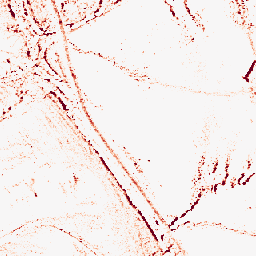
Category: morphological
Decomposition family: morphological_rect
Decomposition parameters: operation: opening
width: 5
height: 3
Upsampling method: nearest
Upsampling parameters: scale: 8
Upsampling scale: 8